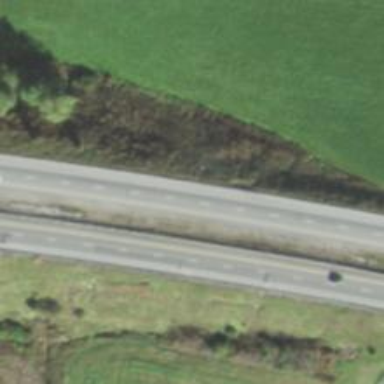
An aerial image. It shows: Motorway with embankment.